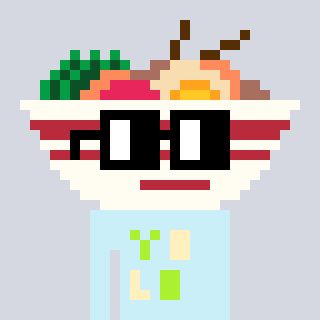
a pixel art character with square black glasses, a noodles-shaped head and a cold-colored body on a cool background